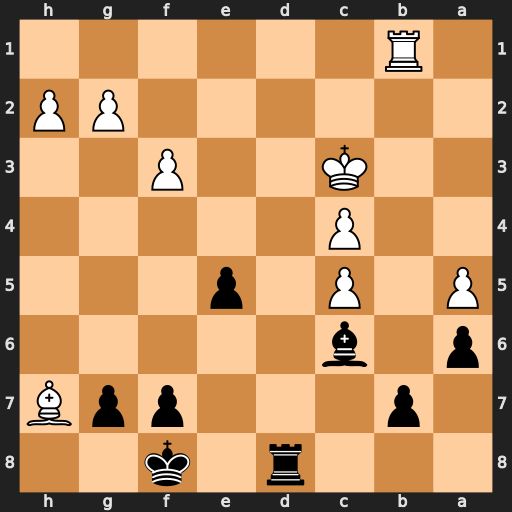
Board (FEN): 3r1k2/1p3ppB/p1b5/P1P1p3/2P5/2K2P2/6PP/1R6
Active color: b
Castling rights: -
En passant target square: -
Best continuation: g6 Bxg6 fxg6